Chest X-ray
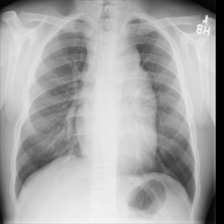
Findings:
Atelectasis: negative
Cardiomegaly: negative
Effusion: negative
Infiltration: negative
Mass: negative
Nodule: negative
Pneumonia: negative
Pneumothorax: negative
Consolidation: negative
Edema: negative
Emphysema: negative
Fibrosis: negative
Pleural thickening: negative
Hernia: negative